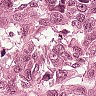
Metastatic tissue present: yes